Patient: sex F, age 60
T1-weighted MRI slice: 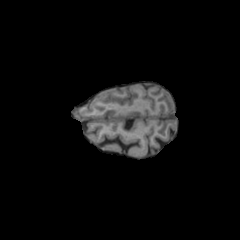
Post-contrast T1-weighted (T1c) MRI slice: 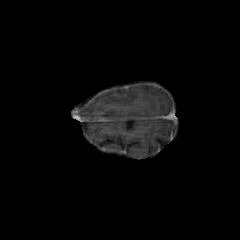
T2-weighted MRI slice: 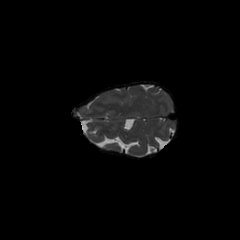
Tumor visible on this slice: no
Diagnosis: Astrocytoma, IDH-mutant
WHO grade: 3